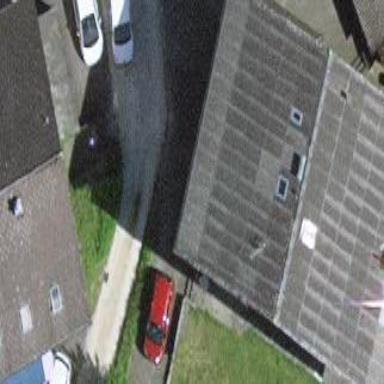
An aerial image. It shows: Residential building.